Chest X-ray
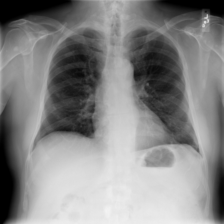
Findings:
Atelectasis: positive
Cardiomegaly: negative
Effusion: negative
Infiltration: negative
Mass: negative
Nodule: negative
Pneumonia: negative
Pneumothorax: negative
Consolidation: negative
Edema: negative
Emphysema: negative
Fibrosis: negative
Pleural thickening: negative
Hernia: negative